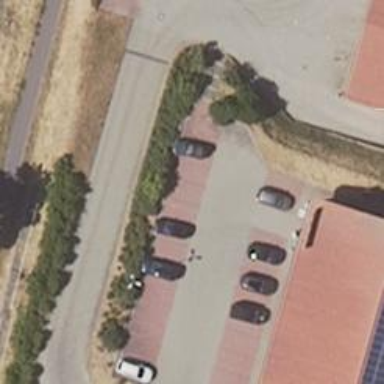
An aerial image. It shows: Parking aisle designated as service road.